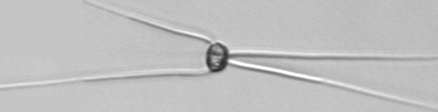
Label: Chaetoceros_danicus